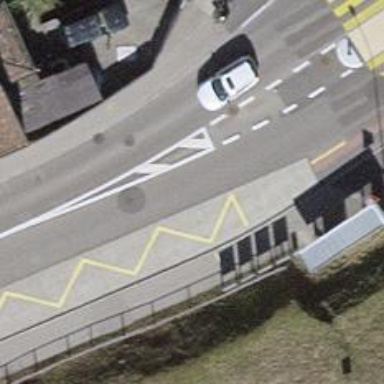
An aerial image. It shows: Public transport stop position.